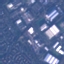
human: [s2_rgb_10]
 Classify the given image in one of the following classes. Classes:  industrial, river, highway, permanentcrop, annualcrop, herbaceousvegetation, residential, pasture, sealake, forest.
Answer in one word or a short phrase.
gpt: Industrial